Aerial crown-view tile of a tropical tree (Barro Colorado Island, Panama), acquired 20241014:
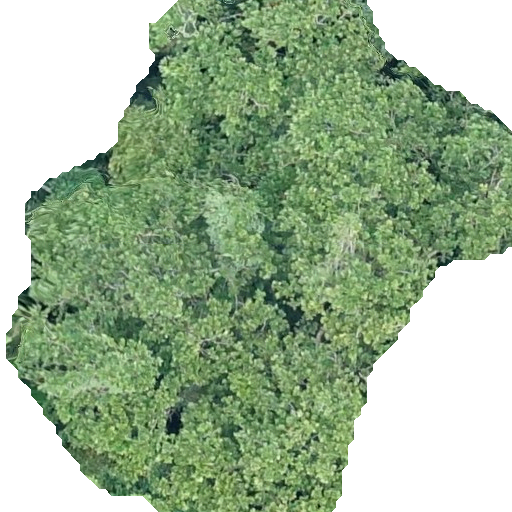
Species: Anacardium excelsum
GBIF accepted scientific name: Anacardium excelsum
Crown area: 294.797 m²